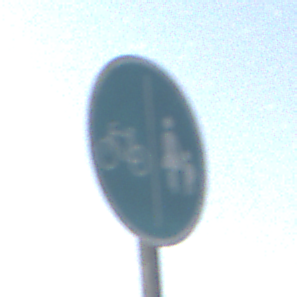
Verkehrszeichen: GetrennterRadUndGehwegRadwegLinks
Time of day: Night
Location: Outdoor (Nature)
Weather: Clear
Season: NotSpecified
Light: Natural